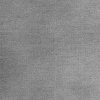
Atmospheric dust classification: dusty